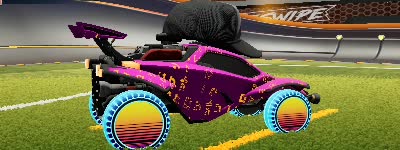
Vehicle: octane